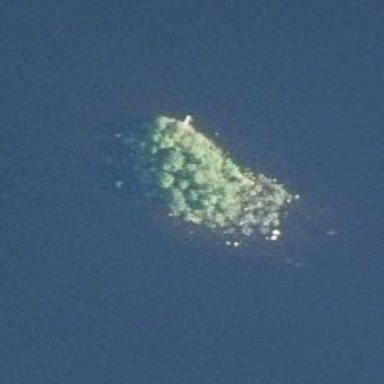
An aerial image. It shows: Islet.